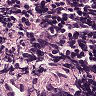
Metastatic tissue present: no